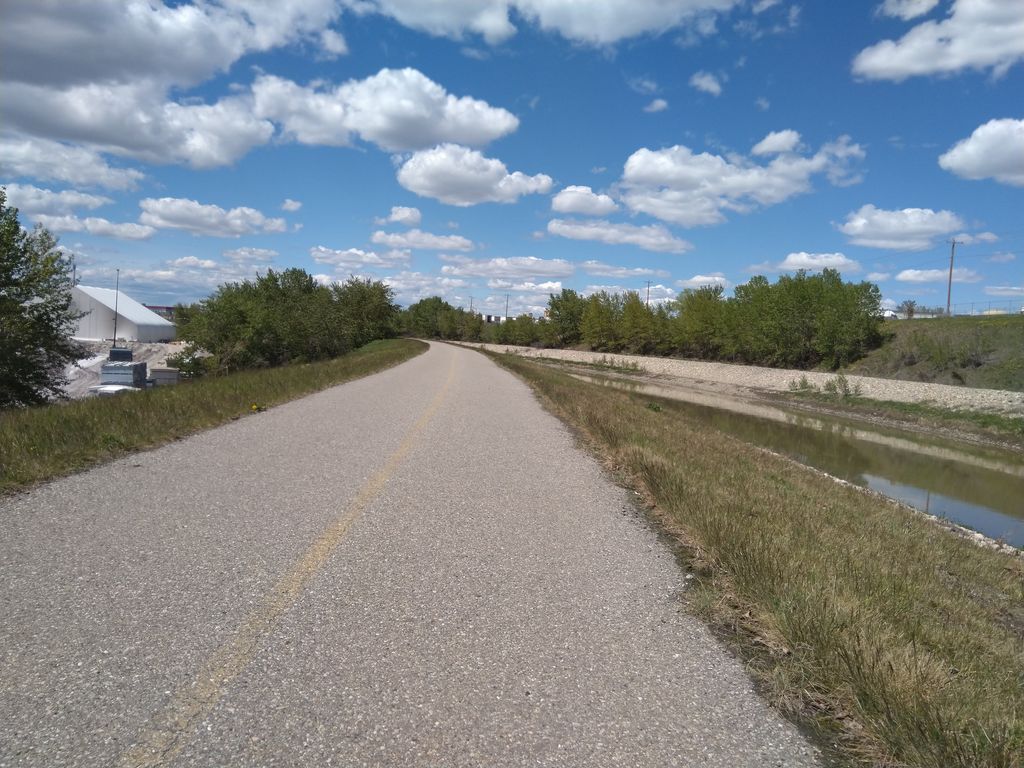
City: calgary